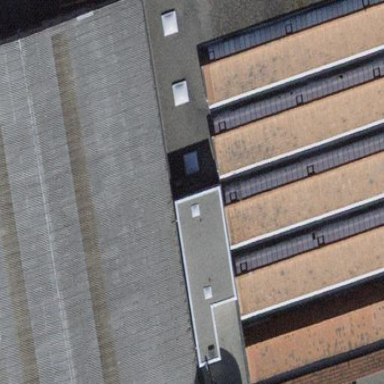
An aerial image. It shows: Manufacturing building.